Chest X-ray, PA view. Patient: 27 years old, sex F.
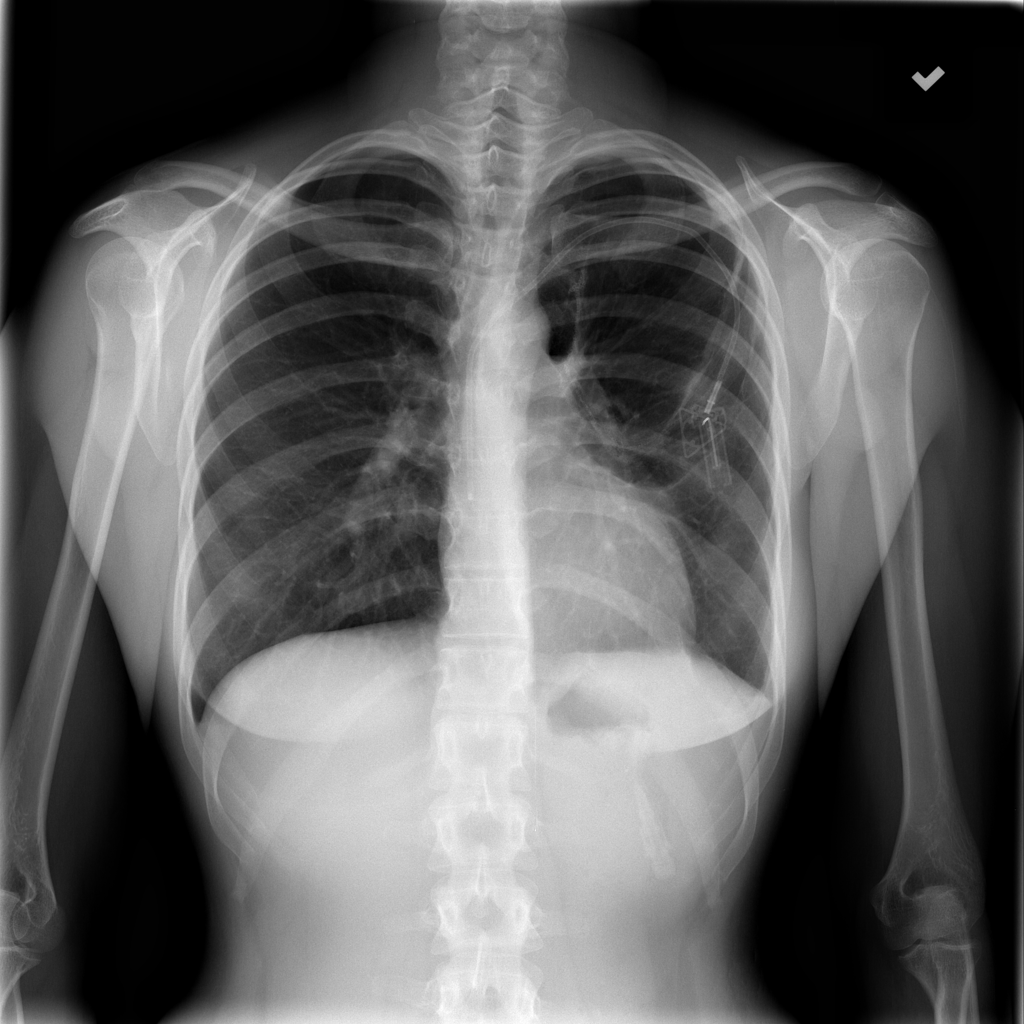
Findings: No Finding